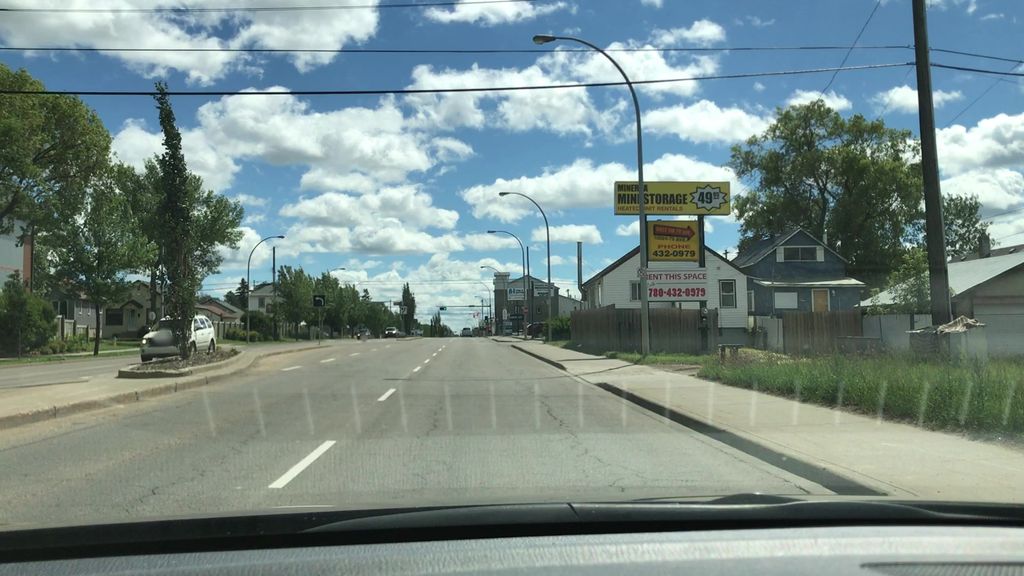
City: edmonton